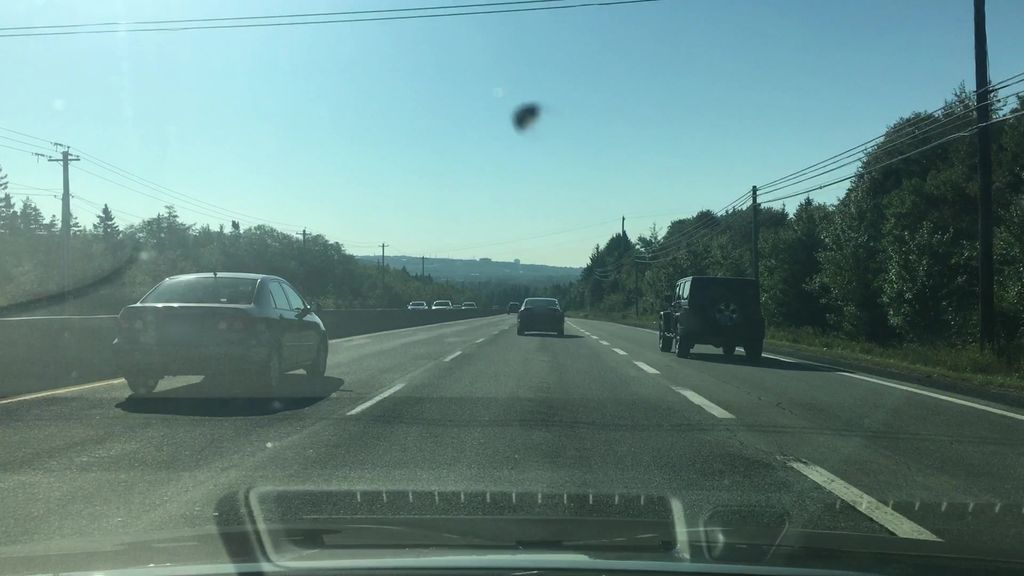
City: halifax